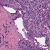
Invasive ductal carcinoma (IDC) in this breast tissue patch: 1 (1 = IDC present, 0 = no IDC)